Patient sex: F
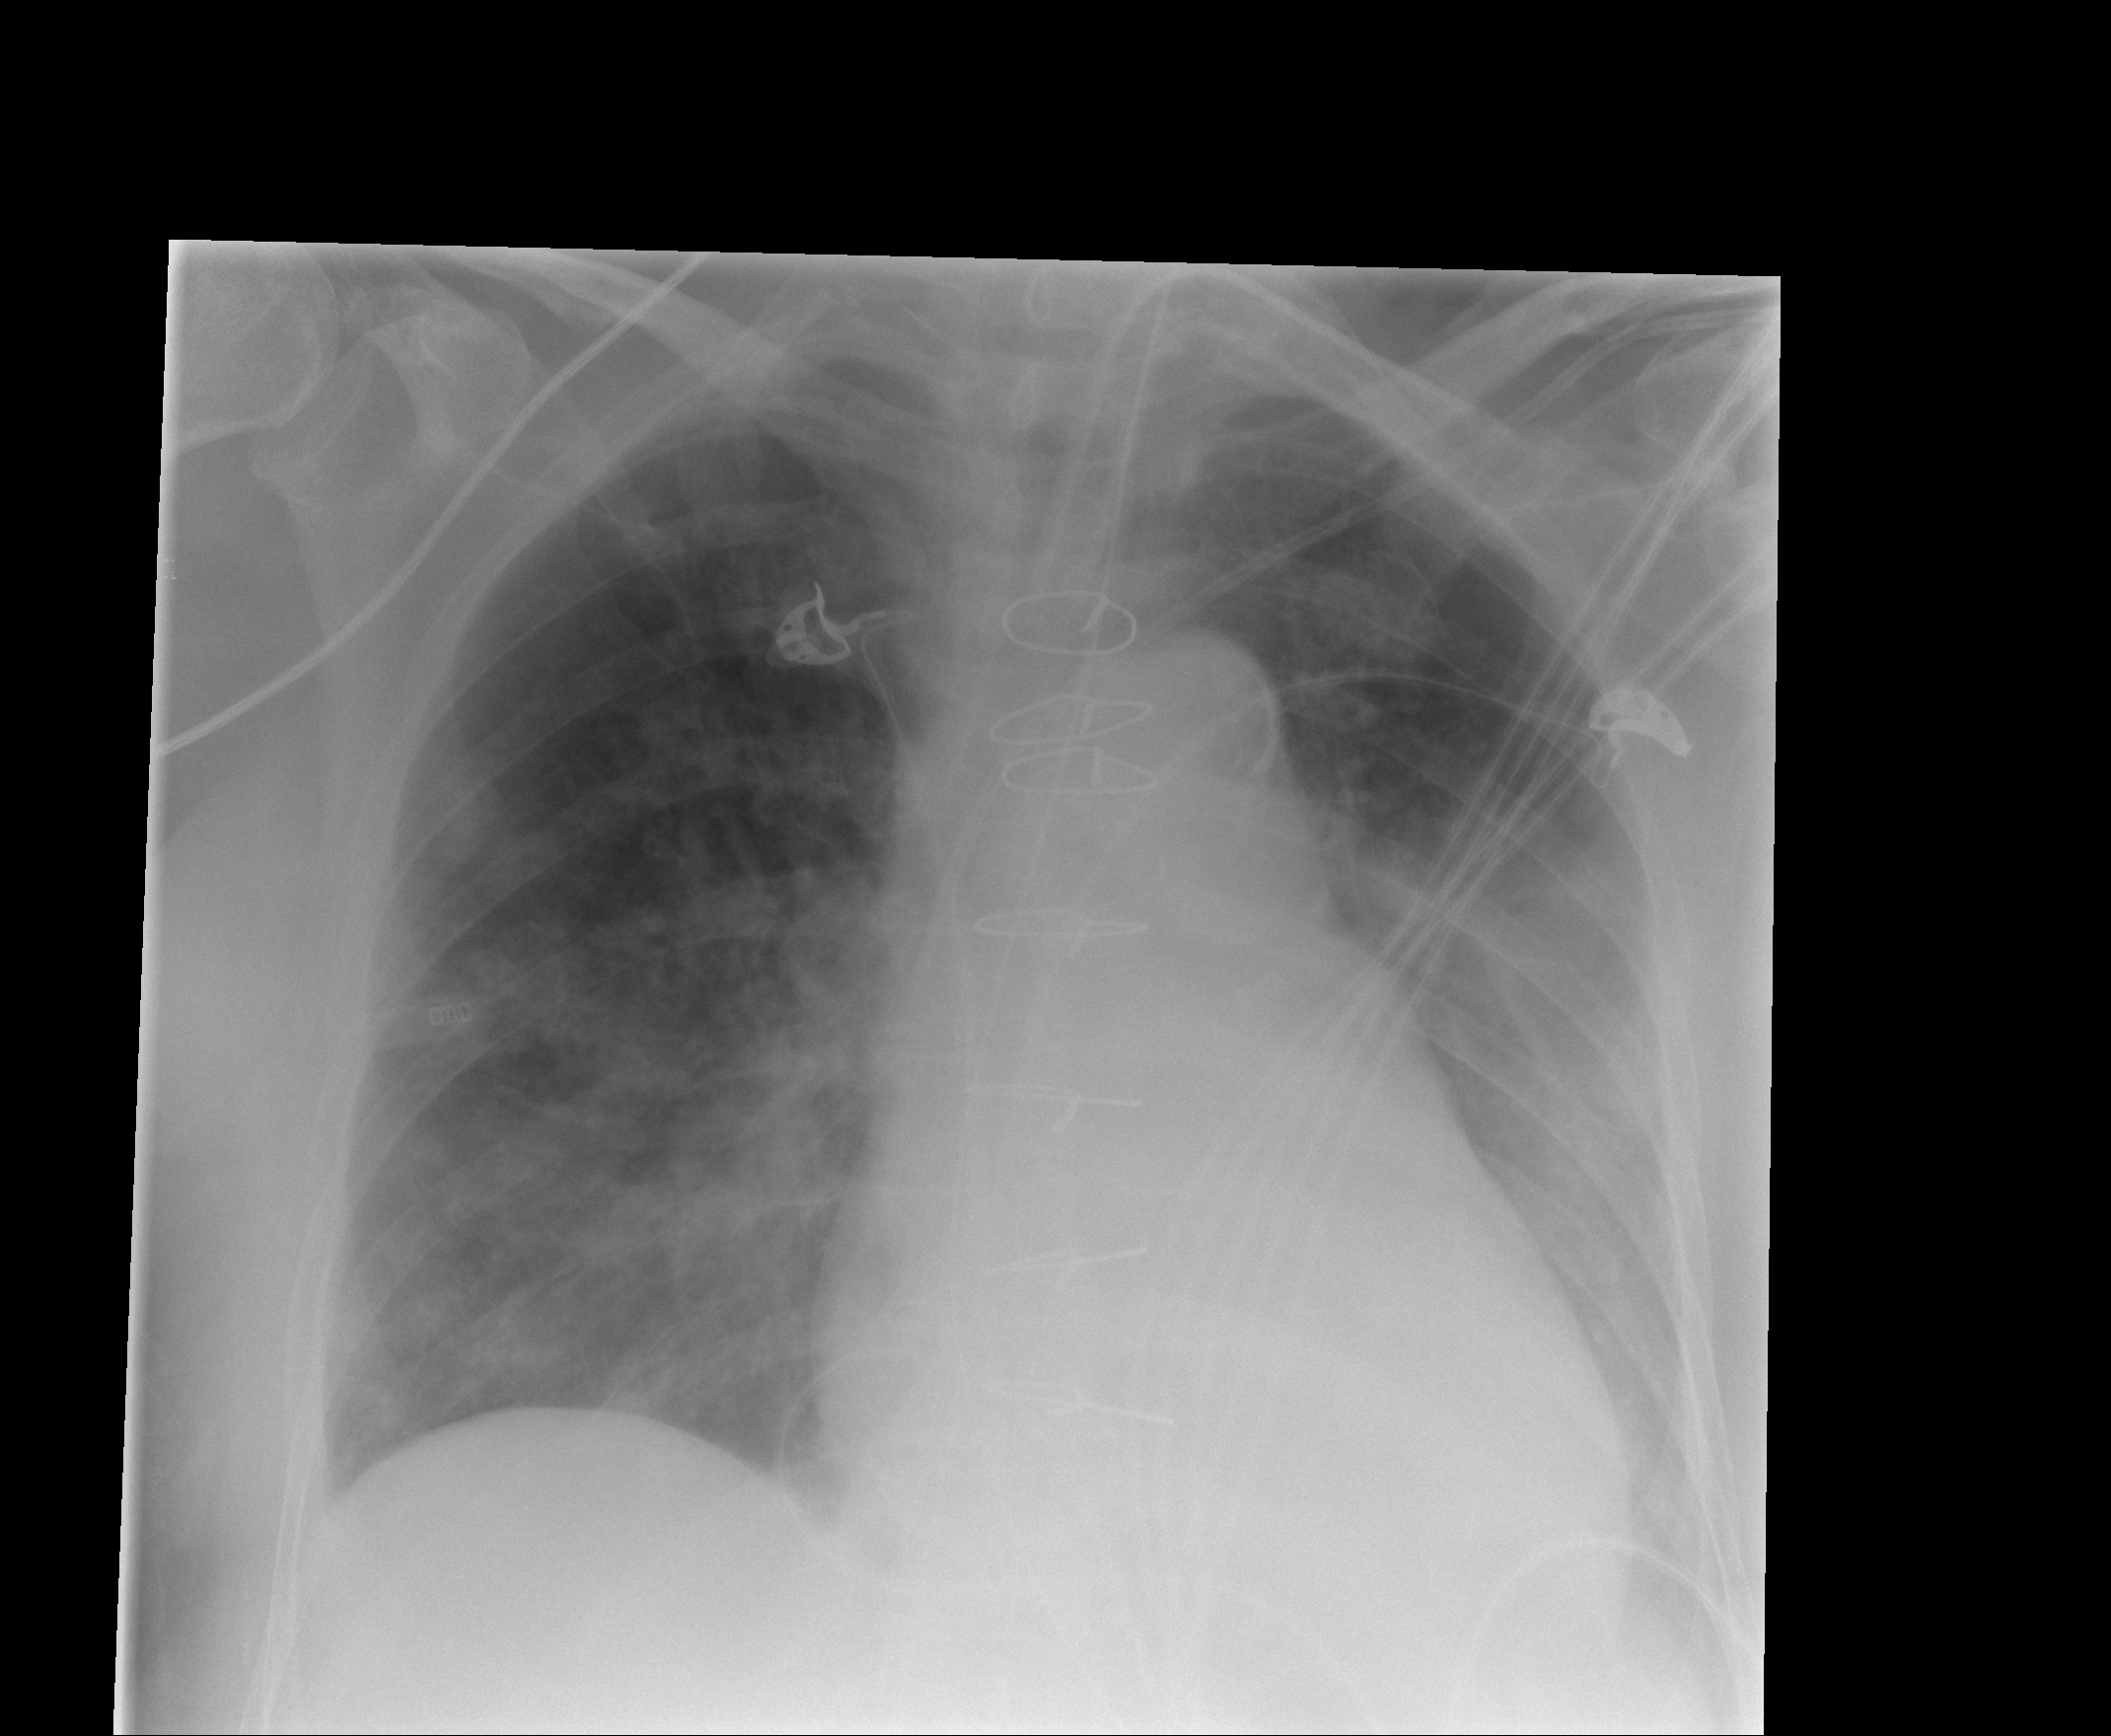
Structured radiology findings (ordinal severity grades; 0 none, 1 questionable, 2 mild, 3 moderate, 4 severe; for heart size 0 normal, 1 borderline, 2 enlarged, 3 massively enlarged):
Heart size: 1
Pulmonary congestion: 0
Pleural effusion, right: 0
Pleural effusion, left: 3
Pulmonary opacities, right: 2
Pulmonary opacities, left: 0
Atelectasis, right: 1
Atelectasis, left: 2